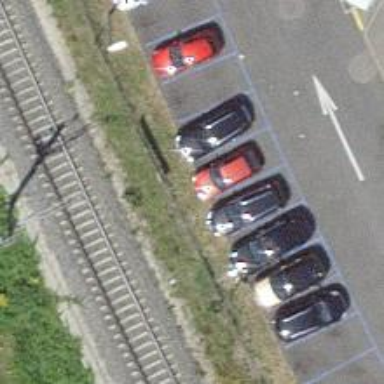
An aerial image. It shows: Charging station.